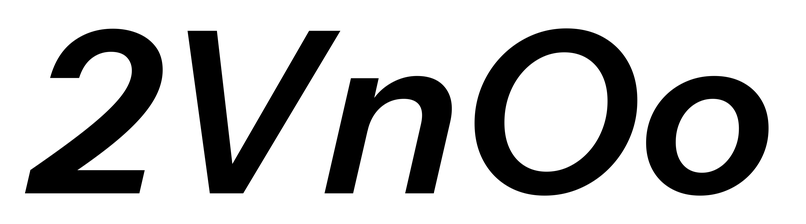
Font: InstrumentSans-Italic_SemiBold_Italic